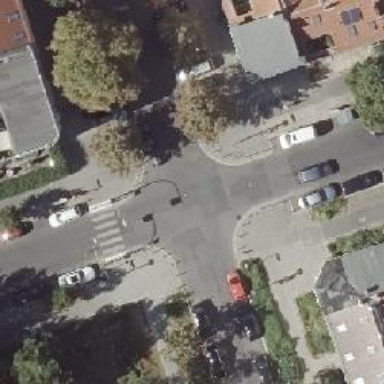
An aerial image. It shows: Unmarked road crossing.